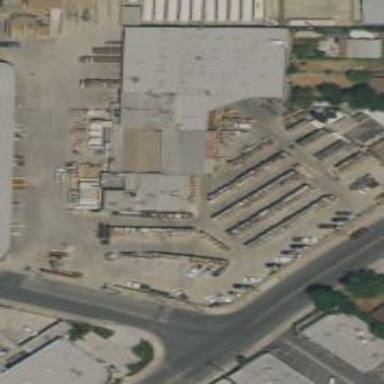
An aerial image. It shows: Commercial building.